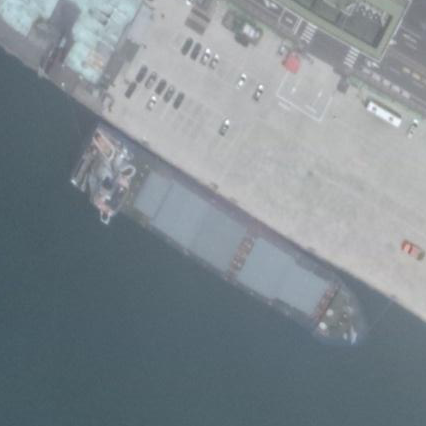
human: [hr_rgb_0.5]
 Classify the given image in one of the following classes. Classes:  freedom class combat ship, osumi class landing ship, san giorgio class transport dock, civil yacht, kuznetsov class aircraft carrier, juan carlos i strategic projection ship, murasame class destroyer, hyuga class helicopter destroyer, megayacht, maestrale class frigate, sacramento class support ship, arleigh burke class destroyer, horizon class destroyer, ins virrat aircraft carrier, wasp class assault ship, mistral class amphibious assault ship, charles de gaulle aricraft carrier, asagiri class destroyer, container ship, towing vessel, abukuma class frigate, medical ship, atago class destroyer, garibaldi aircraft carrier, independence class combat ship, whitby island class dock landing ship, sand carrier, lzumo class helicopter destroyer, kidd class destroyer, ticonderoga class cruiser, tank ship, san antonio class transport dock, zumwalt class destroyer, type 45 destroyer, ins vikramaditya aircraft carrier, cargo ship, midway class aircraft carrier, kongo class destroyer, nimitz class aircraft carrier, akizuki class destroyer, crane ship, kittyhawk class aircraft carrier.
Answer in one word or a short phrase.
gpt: Cargo ship